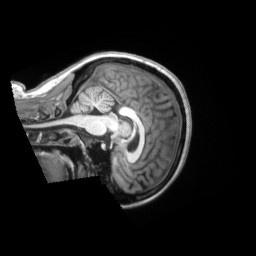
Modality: T1w
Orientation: sagittal
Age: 23
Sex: female
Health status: ill
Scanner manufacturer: siemens
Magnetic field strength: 3 T
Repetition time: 2.2 s
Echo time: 0.00157 s